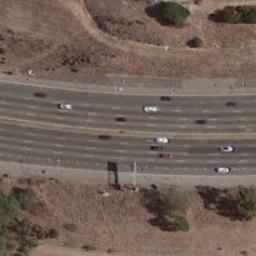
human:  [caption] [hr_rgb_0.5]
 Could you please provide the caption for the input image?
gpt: The freeway is surrounded by a large desert with sparse vegetation and many cars on the freeway .

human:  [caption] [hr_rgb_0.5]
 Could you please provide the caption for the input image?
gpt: The freeway goes through the bare land and some trees .

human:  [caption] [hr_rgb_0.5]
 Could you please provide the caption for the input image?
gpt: There are many cars on the lower left side of the highway .

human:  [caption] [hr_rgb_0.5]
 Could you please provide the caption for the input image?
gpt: A freeway with a small bend goes through the wasteland with some trees and some cars are driving on the freeway .

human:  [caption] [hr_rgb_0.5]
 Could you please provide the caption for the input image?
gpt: There are brown bare land and some bushes beside the freeway .